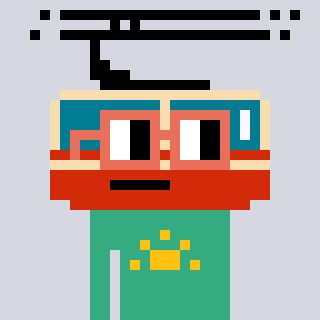
a pixel art character with square orange glasses, a tram wagon-shaped head and a teal-colored body on a cool background